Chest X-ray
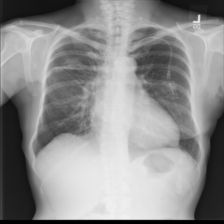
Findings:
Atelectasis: negative
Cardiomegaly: negative
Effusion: negative
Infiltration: negative
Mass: negative
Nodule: negative
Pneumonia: negative
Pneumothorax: negative
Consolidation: positive
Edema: negative
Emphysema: negative
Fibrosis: negative
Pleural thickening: negative
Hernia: negative